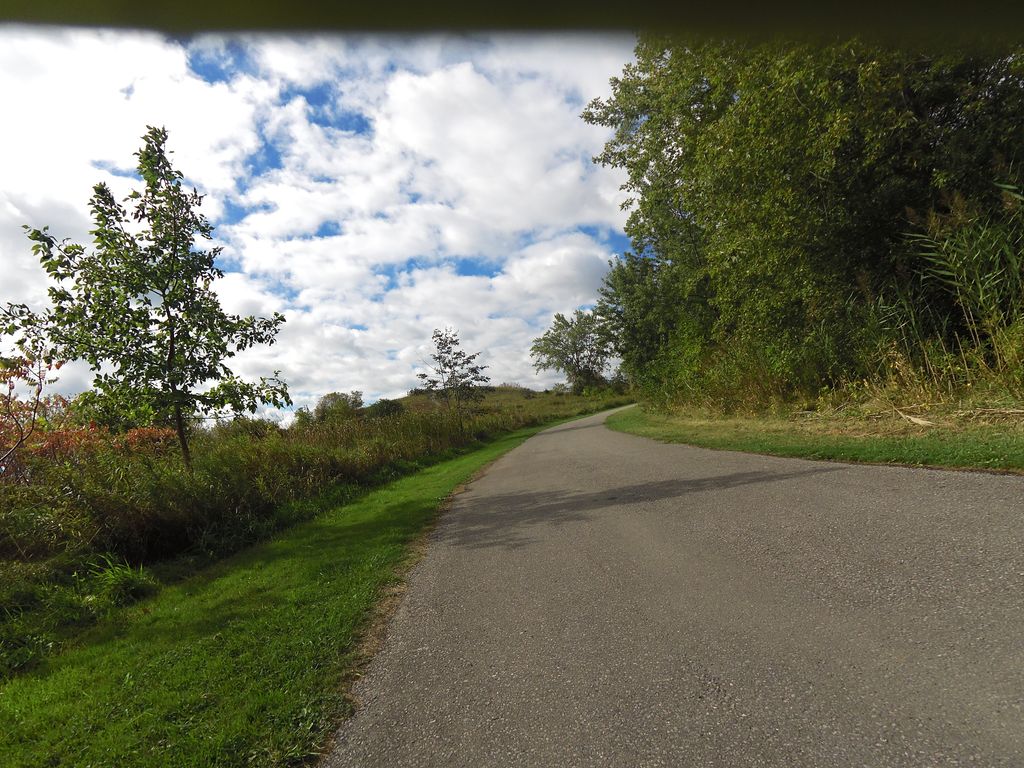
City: toronto